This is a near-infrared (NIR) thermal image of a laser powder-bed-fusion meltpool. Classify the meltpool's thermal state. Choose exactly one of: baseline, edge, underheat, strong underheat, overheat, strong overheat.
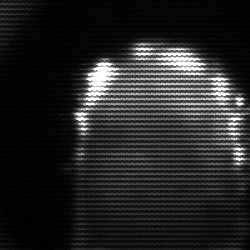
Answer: baseline